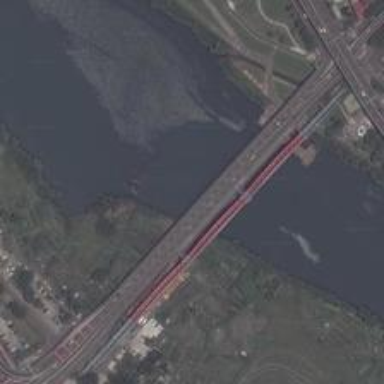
The river is not very wide, with a bridge crossing it, while on both sides of the river there are dense plants, dense residential areas .